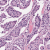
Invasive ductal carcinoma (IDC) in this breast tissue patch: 1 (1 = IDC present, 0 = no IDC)